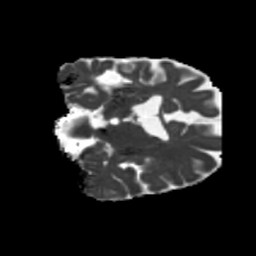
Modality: MD
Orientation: coronal
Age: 62
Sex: female
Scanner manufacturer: siemens
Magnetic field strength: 3 T
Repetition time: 5.25 s
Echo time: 0.08 s